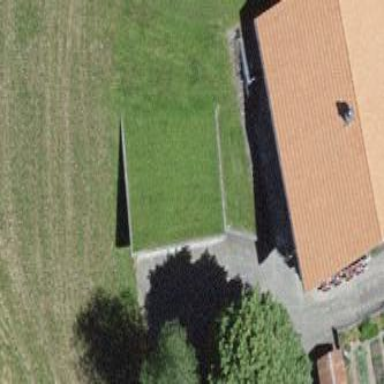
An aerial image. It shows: Garage.